Question: I have a small menu panel that needs to be included on my page that looks like the image below:

I have the code in a <URL> that I have created so far and I know some of the images are incorrect but the issue is I cannot get the header to align neatly to the right of the image as shown in the image.
'''
Any clues?
'''
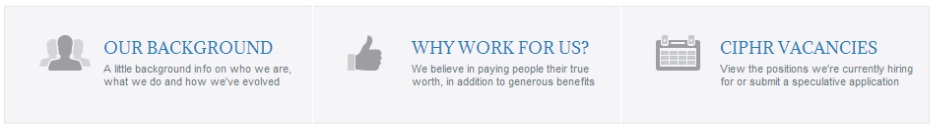
Answer: Changed 2 properties:
'''
ul.block-with-icons span {
display: block;
font-size: 11px;
line-height: 1.2em;
position: relative;
top: 12px;
}
h5 {
font-size: 16px;
position: absolute;
left: 98px;
top: 30px;
}
'''
<URL>